Question: I have a design for a new site which features a sticky nav at the top.
No problem there.
Each section has a heading graphic, which is really just a coloured bar. As I scroll down past each seciton, I'd like the coloured bar from that section to stick beneath the nav. So as you're scrolling down, the nav is collecting debris so to speak.
If I have 5 sections, when I'm at the bottom of the page, the nav will have 5 coloured bars beneath it.
Is there an example or plugin that would be this reasonably simple to accomplish?

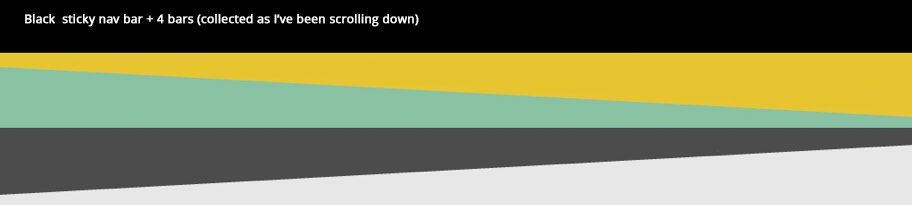
Answer: Before I start explaining things, here's a quick little demo that I pumped out, take a look, and then I'll walk you through what I did:
<URL>
'''
var bar_positions = [];
$.each($('.bar'), function () {
bar_positions.push($(this).offset().top);
});
'''
First, I made an array to store the positions of the bars by looping through them and adding them in.
'''
var collected_bars = 0;
var debris_height = 20;
$(window).scroll(function () {
'''
All I've done here is initialize a few variables that I will use later on, and then I created a 'scroll()' function which gets fired every time the user scrolls.
'''
var random_number = 0;
if ($(window).scrollTop() + debris_height >= bar_positions[collected_bars]) {
collected_bars++;
debris_height += 20;
random_number = Math.random() * 8 - 4;
$('.bar' + collected_bars).css({
'position': 'fixed',
'-webkit-transform': 'rotate(' + random_number + 'deg)',
'transform': 'rotate(' + random_number + 'deg)'
});
}
'''
This is where it gets fun. The condition checks to see if the 'scrollTop()' position - plus whatever extra height for the nav and collected bars - is greater than the position of the nearest bar. The nearest bar is found by looking at the first element in the array, by utilizing the 'collected_bars' variable.
If it does exceed that position, I add one to that variable to tell it that we are now going to want to look for the next bar down. Then I add a bit to the 'debris_height' to help calculate positions properly for the next one. I also apply the necessary CSS to the bar that we have just "collected". I set it to 'position: fixed;', and since I've already declared the 'left' and 'top' properties in the stylesheet, that's all it needs to go where I want it. I also threw in a random rotation... This can be animated to make it look cooler, but I'll leave that up to you.
After this block of code is essentially the mirror of version of what we just did... If our position becomes less than that of the previously collected bar, put things back the way they were!
Now, obviously I did this pretty quickly and it's a bit rough, but this should be enough for you to take and clean it up to what it needs to be...
One big thing that I did not cover in my example:
When you change a bar to be in a fixed position, it no longer occupies space in the page, and everything will shift up. In my example I did not do anything to accommodate this, so the positioning comparisons get a little out of synch. The best solution would be to add 'padding' or something to fill the space when an element gets taken out of the flow, to prevent a noticeable change. Otherwise you would need to calculate this into the equation somehow.
Hope that helps.. let me know if you have any questions!